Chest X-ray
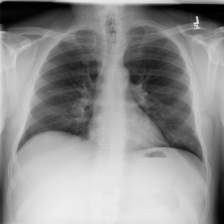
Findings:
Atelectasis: negative
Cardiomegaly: negative
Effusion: negative
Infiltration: negative
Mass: negative
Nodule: negative
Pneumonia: negative
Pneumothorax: negative
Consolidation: negative
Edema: negative
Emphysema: negative
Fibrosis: negative
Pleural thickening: negative
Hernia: negative